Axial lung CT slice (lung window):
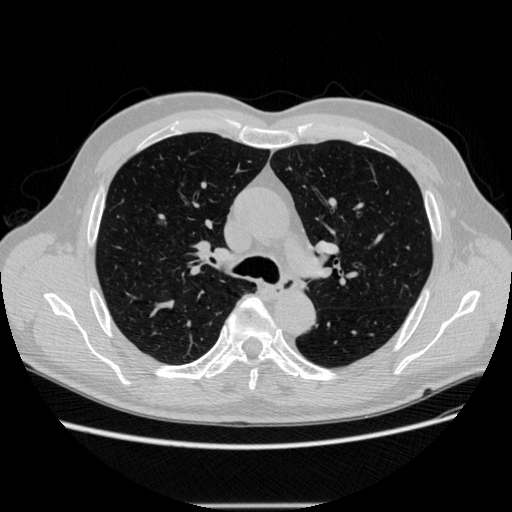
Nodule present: no